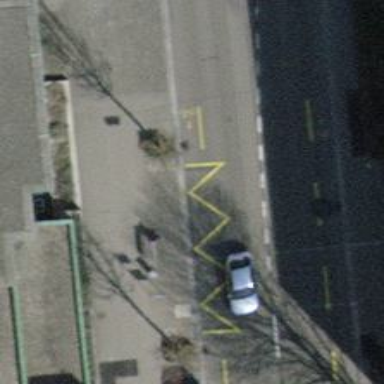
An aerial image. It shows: Bench for seating.